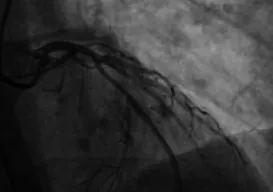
(B) The most severe segmental eccentric stenosis of about 50% was observed in the middle segment of the left anterior descending coronary artery.
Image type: radiology (x_ray)